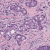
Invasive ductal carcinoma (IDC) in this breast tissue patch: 1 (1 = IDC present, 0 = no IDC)